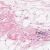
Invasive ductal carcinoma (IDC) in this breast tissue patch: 0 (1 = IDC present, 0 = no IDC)